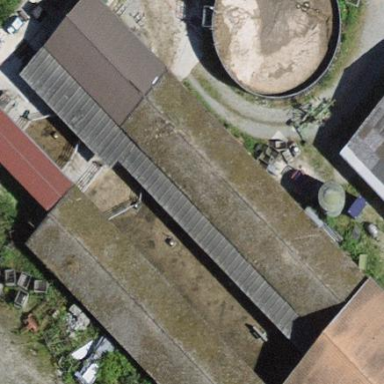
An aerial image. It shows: Rural barn.